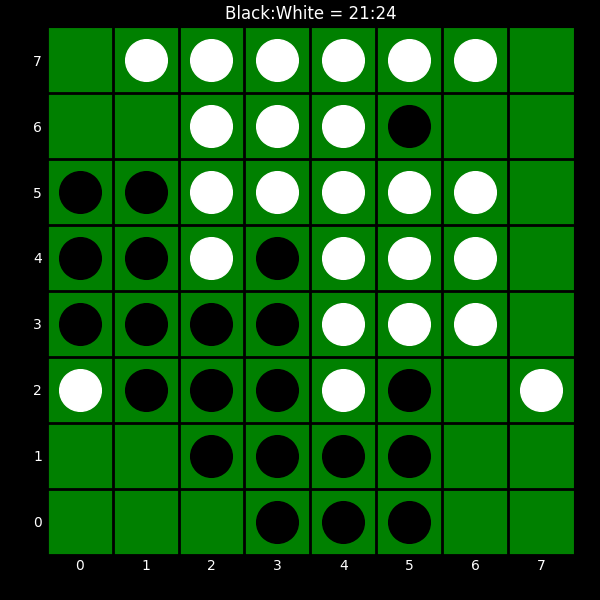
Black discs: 21
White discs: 24